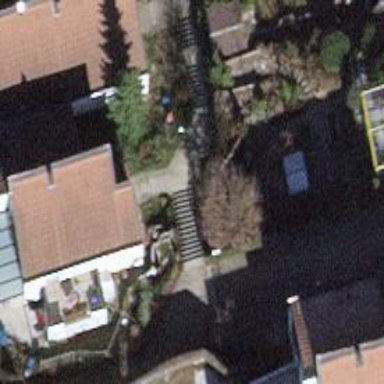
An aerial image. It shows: Set of steps on the road.